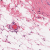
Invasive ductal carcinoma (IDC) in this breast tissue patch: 0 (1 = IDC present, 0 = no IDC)